Field crop: tomato
Growth stage: 2
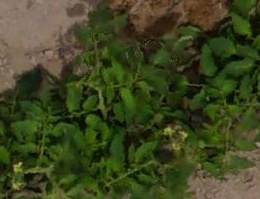
Species: tomato